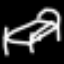
Label: bed